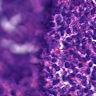
Metastatic tissue present: no